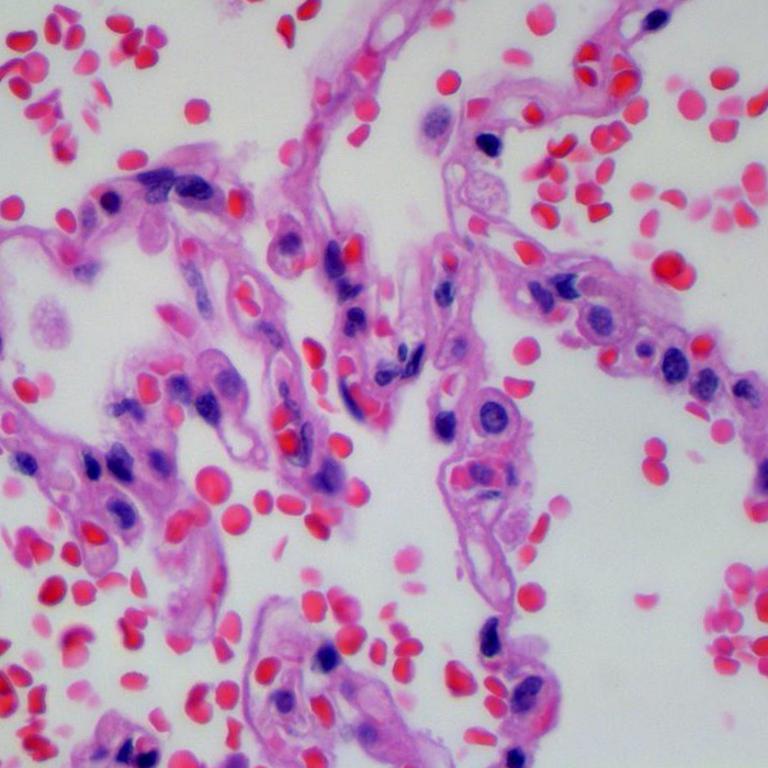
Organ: lung
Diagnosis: benign